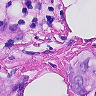
Metastatic tissue present: yes